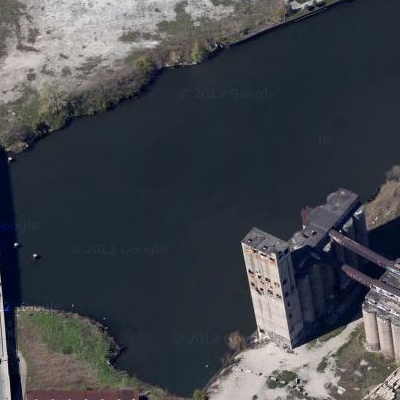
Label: dRiverLake